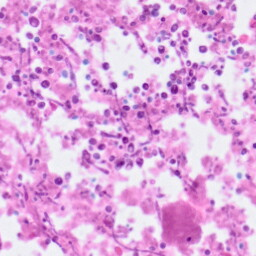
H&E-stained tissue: Pancreatic